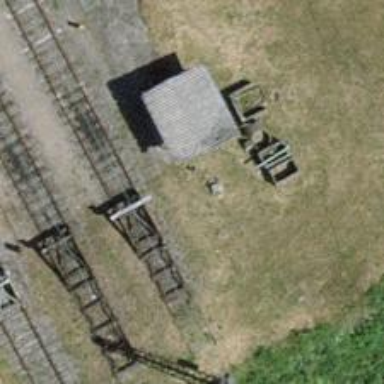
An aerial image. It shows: Railway buffer stop.